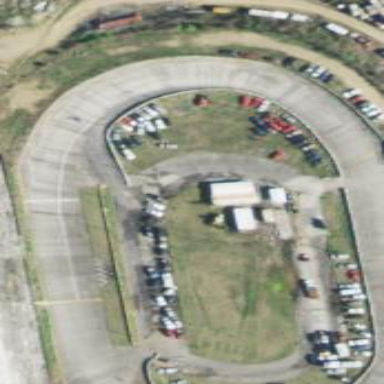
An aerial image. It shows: Raceway for motor sports.